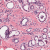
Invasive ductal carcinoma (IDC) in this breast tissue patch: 0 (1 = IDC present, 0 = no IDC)